Interaction volume radius: 5 \u00c5
Interaction volume height: 15 \u00c5
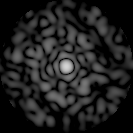
Disorder parameter: 0.7551